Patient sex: M
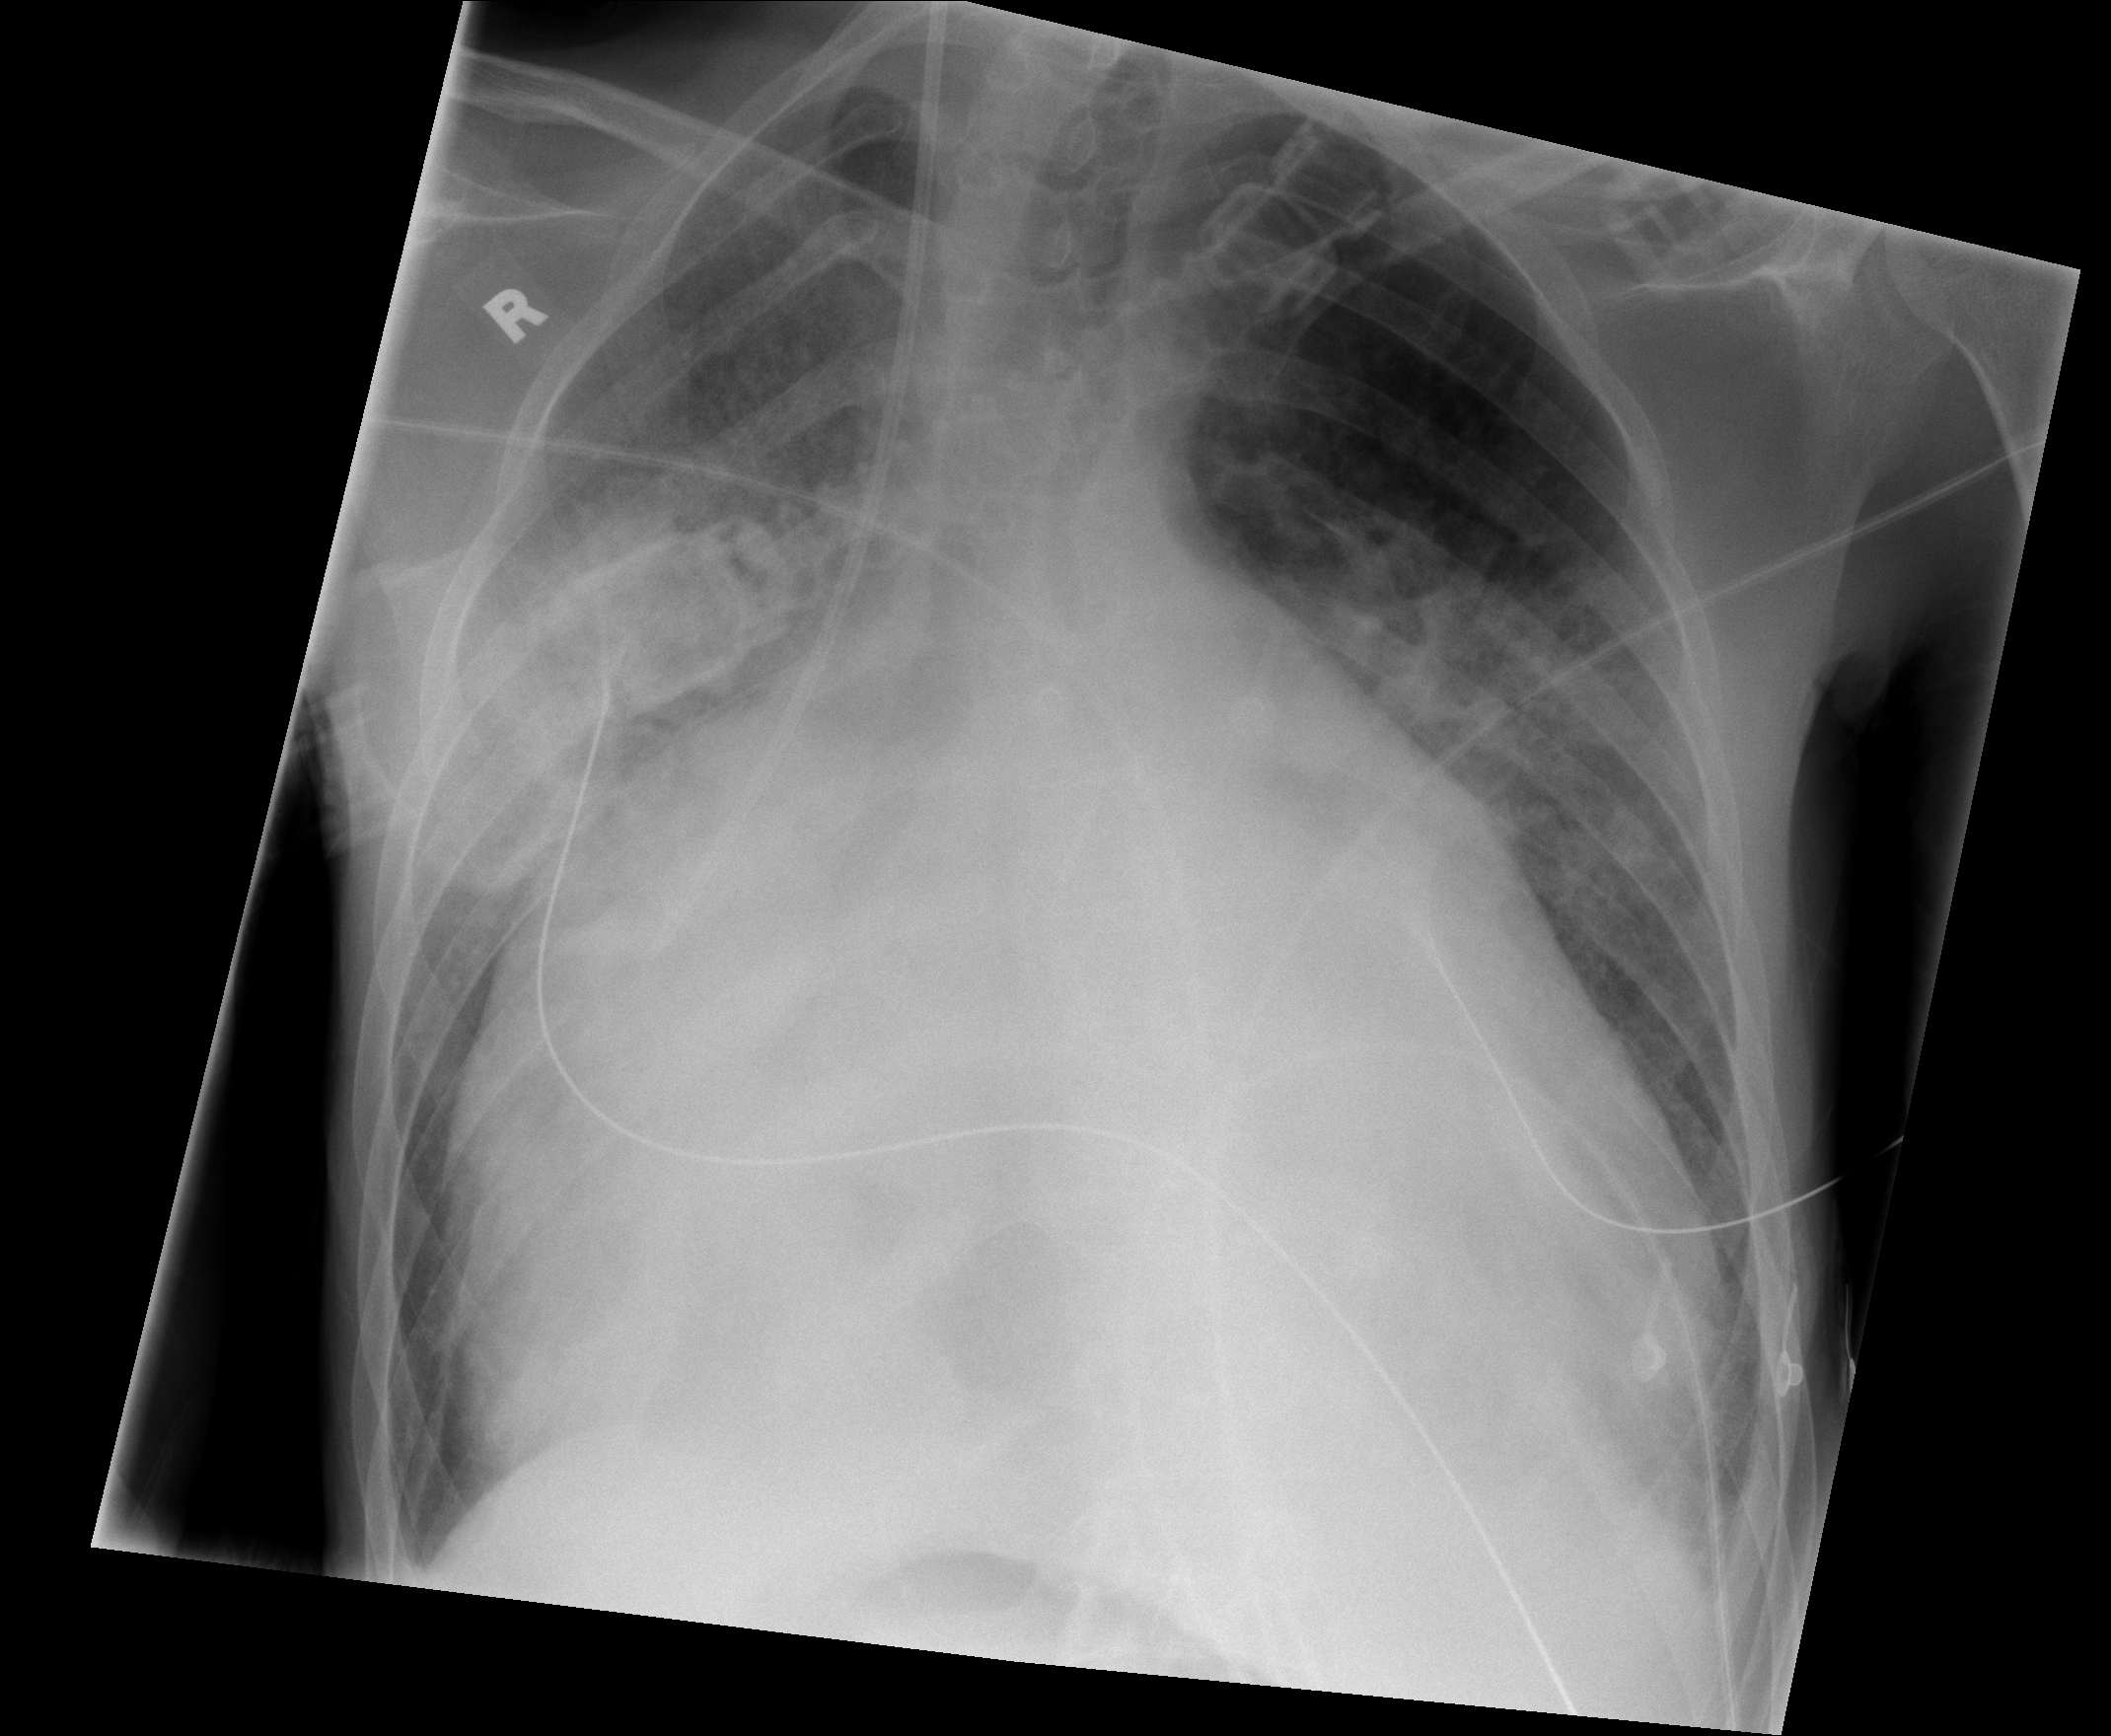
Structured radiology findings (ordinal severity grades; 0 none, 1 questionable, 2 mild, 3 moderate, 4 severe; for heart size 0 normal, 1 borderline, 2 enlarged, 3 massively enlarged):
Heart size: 3
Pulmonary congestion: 2
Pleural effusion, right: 0
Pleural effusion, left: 0
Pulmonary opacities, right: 3
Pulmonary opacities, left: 2
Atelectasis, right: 3
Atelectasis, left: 3